Interaction volume radius: 5 \u00c5
Interaction volume height: 10 \u00c5
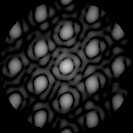
Disorder parameter: 0.1311